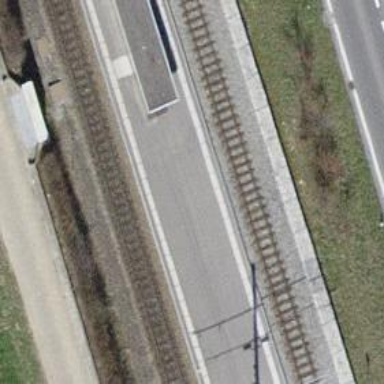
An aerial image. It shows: Light rail stop position for public transport.